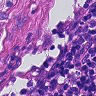
Metastatic tissue present: yes